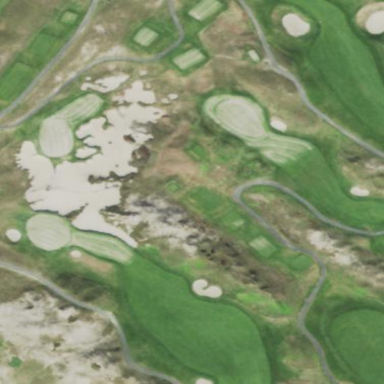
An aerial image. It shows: Sand bunker on golf course.